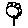
Label: flower